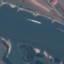
Land use / land cover: River